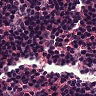
Metastatic tissue present: no